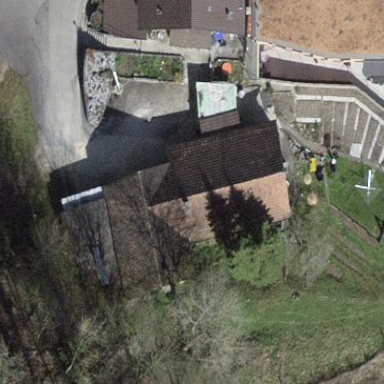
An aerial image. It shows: Shed building.